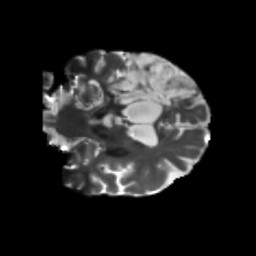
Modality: T2w
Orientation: coronal
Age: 64
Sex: male
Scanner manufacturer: siemens
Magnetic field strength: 3 T
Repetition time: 5.47 s
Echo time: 0.0854 s